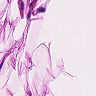
Metastatic tissue present: no